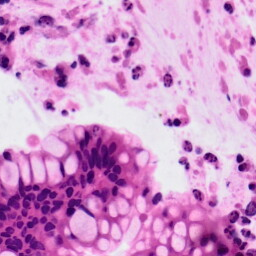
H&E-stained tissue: Colon